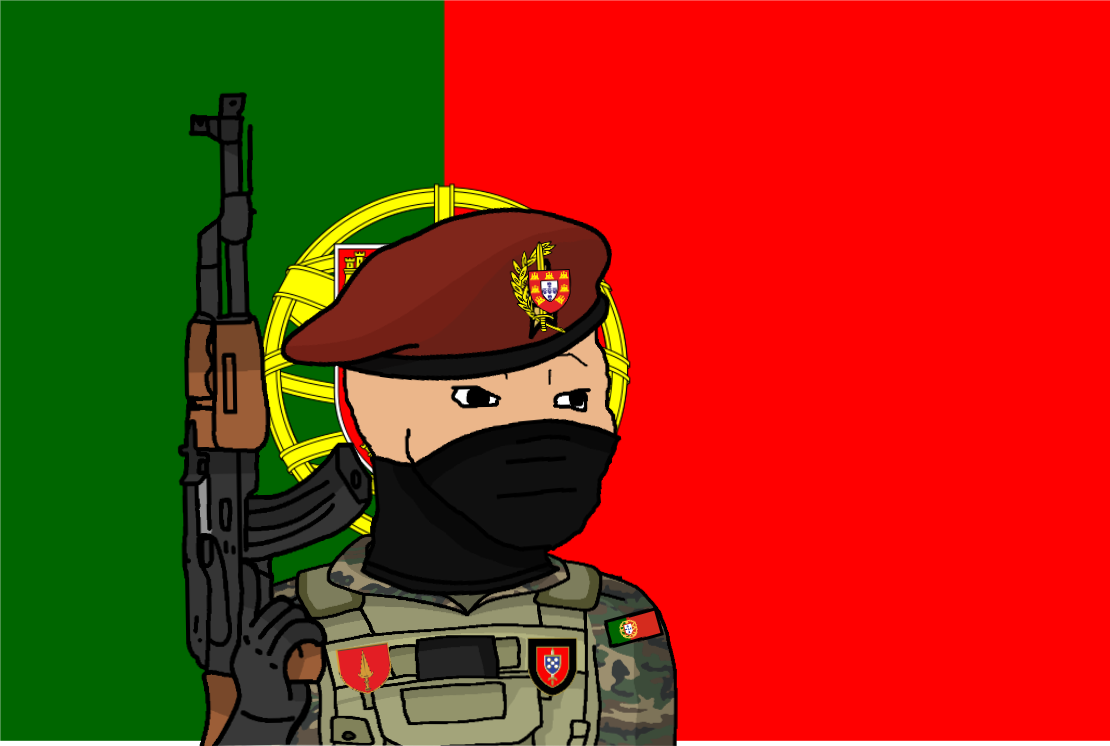
Label: 5_Wojak_with_Background